Aerial crown-view tile of a tropical tree (Barro Colorado Island, Panama), acquired 20250616:
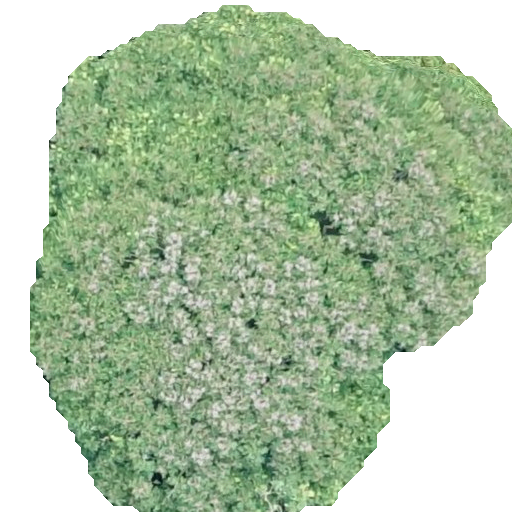
Species: Dipteryx oleifera
GBIF accepted scientific name: Dipteryx oleifera
Crown area: 272.456 m²